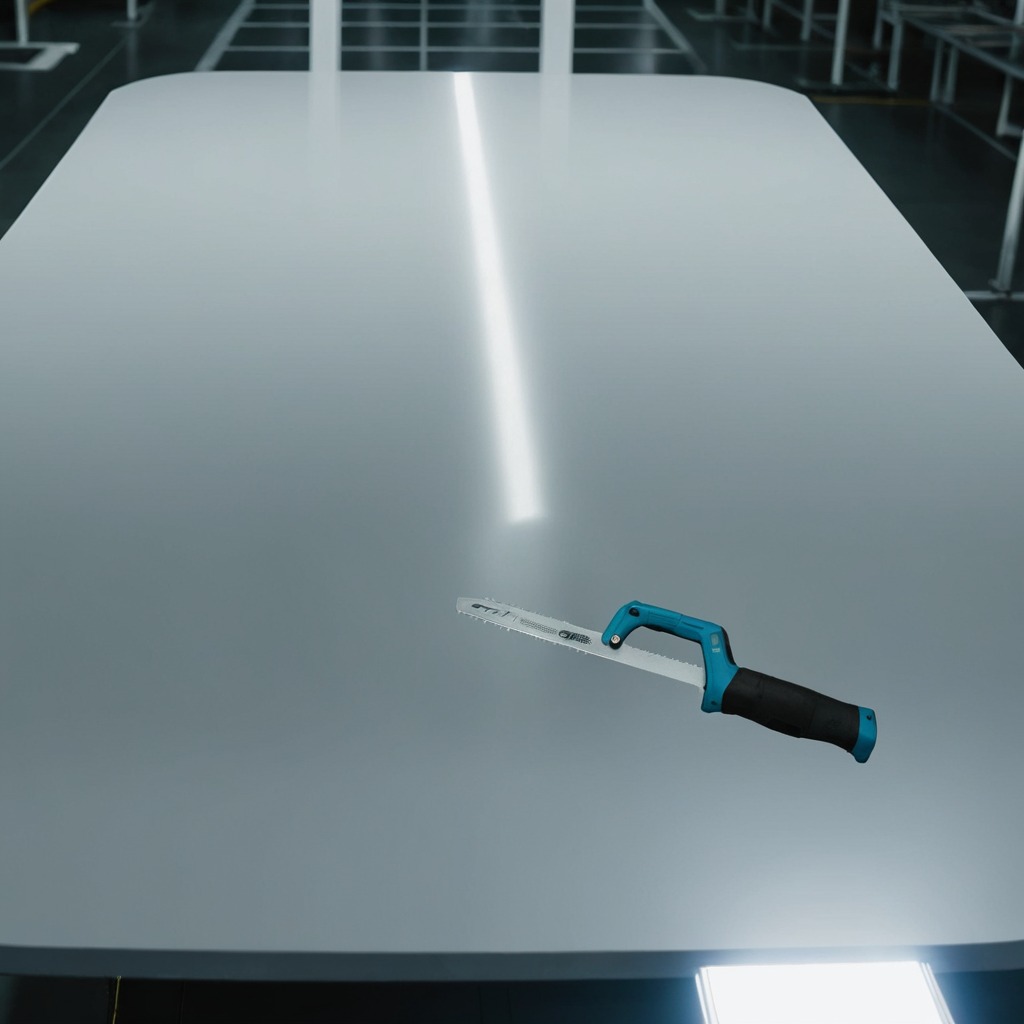
A handheld metal saw is lying on the table in the ship maintenance bay.